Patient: sex M, age 71
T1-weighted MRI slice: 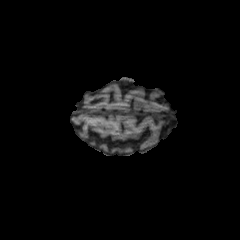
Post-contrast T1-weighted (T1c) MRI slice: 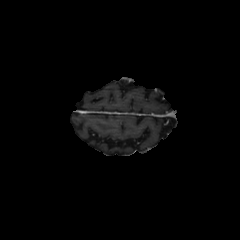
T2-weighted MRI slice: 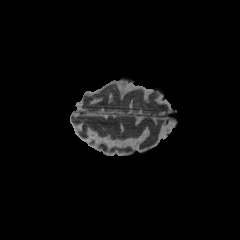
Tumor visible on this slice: yes
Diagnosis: Glioblastoma, IDH-wildtype
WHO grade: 4